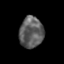
Tissue: skin
Cell type: Epithelial cells
Senescence score: 0.192
Nuclear area (px): 731
Mean DAPI intensity: 93.865